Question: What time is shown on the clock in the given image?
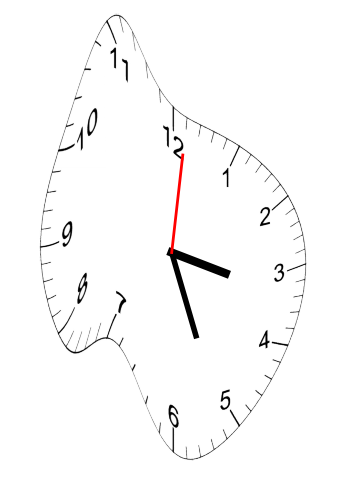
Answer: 03:26:01